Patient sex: F
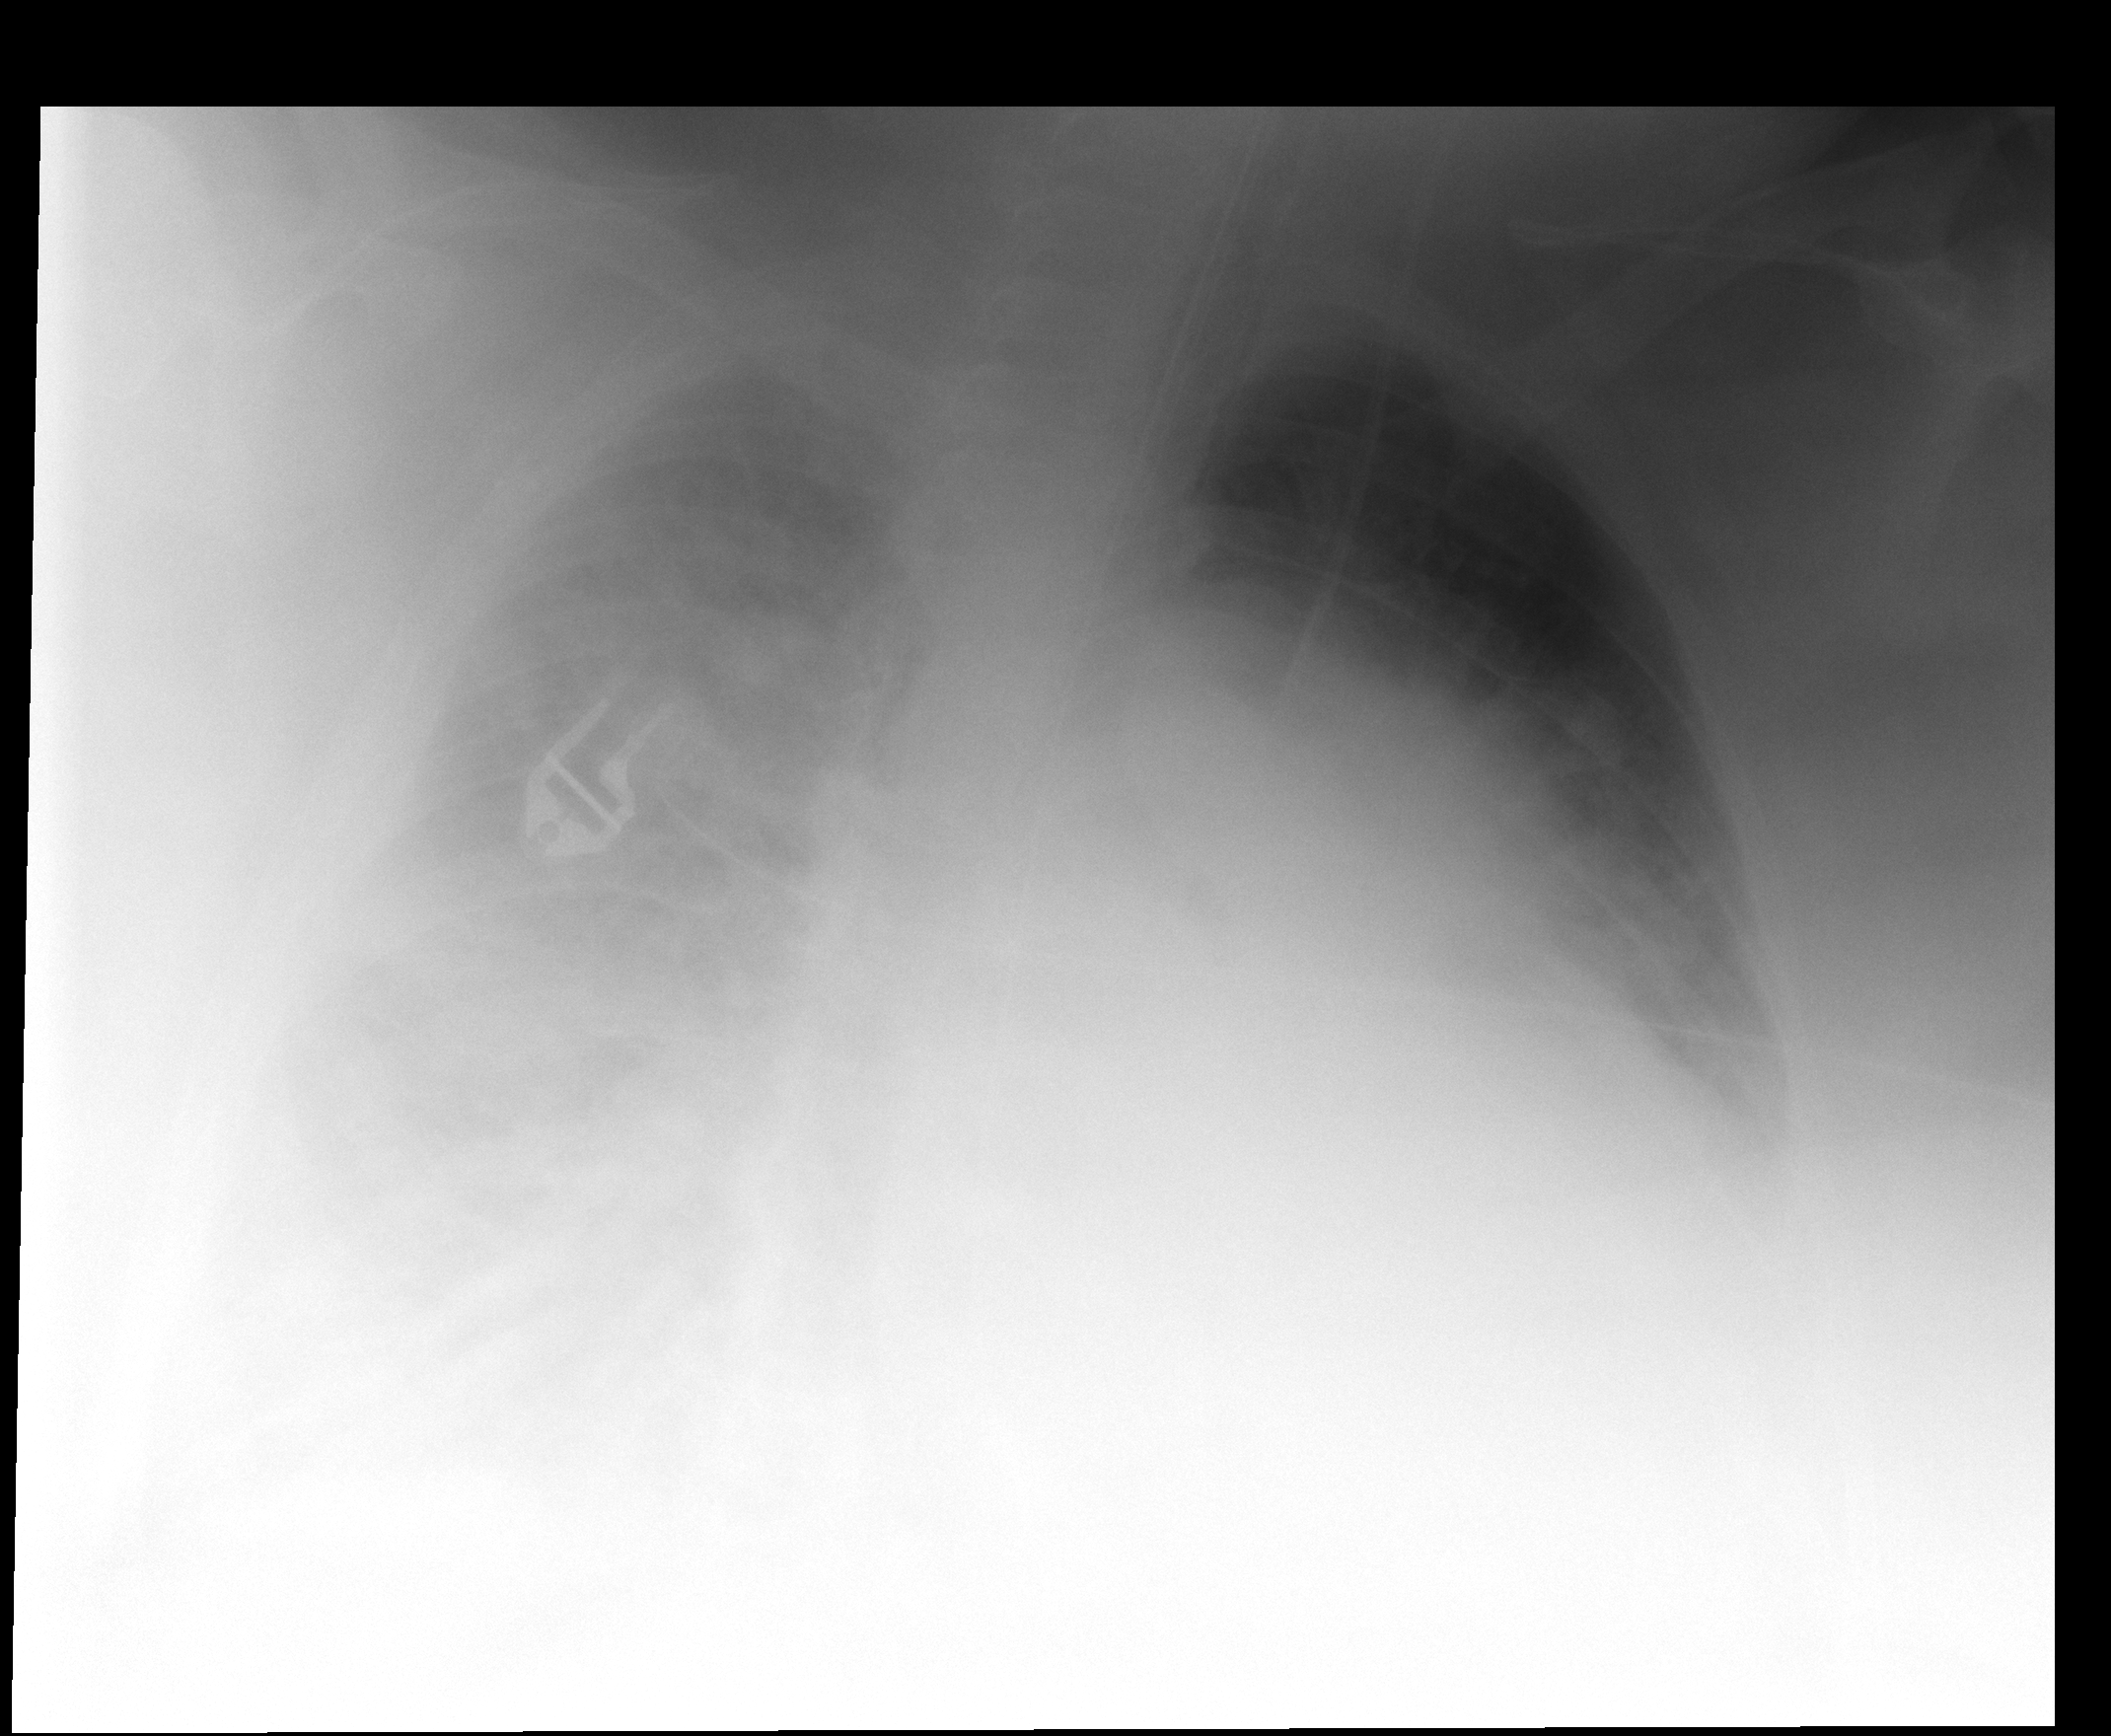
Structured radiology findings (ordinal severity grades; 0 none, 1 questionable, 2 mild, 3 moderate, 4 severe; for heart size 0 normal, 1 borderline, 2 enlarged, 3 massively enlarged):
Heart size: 3
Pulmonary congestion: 4
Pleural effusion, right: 3
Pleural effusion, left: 3
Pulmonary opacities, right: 3
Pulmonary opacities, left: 2
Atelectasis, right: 3
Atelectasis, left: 3